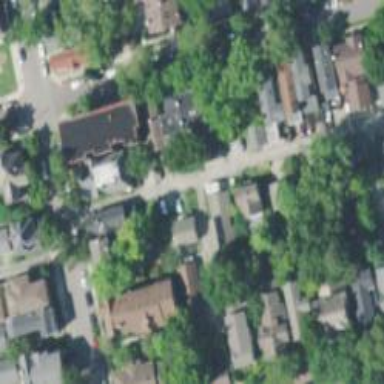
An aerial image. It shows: Neighbourhood with historic district.